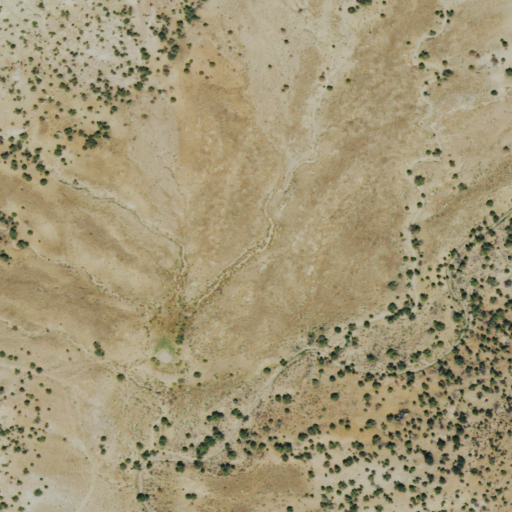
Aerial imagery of plain(s) in Colorado named Hog Park containing shrub, cultivated crops, and evergreen forest